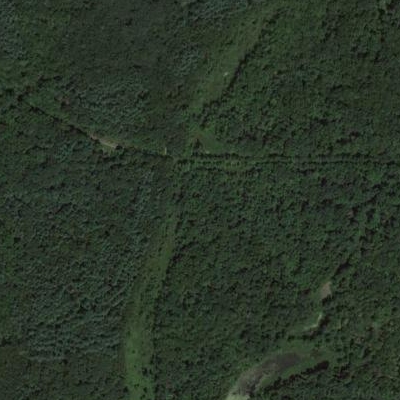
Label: eForest